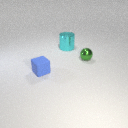
small blue rubber cube in front of small green metal sphere